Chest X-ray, PA view. Patient: 65 years old, sex F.
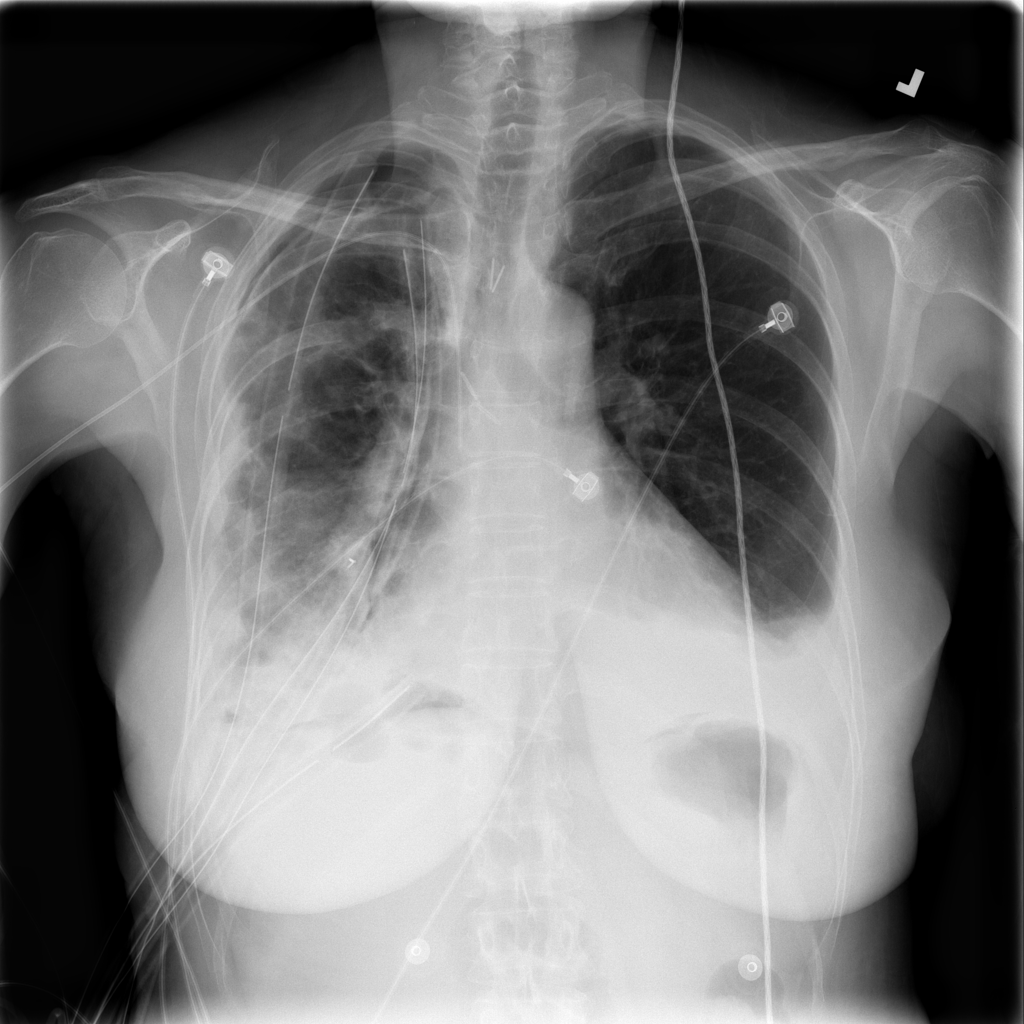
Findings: Effusion